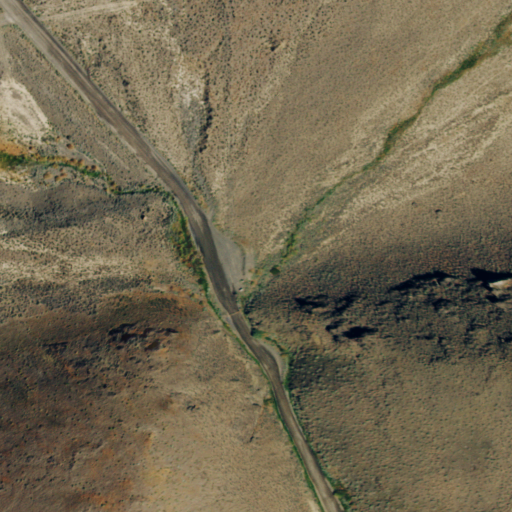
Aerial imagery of valley in Nevada named Mosquito Canyon containing shrub, open development, and low intensity development